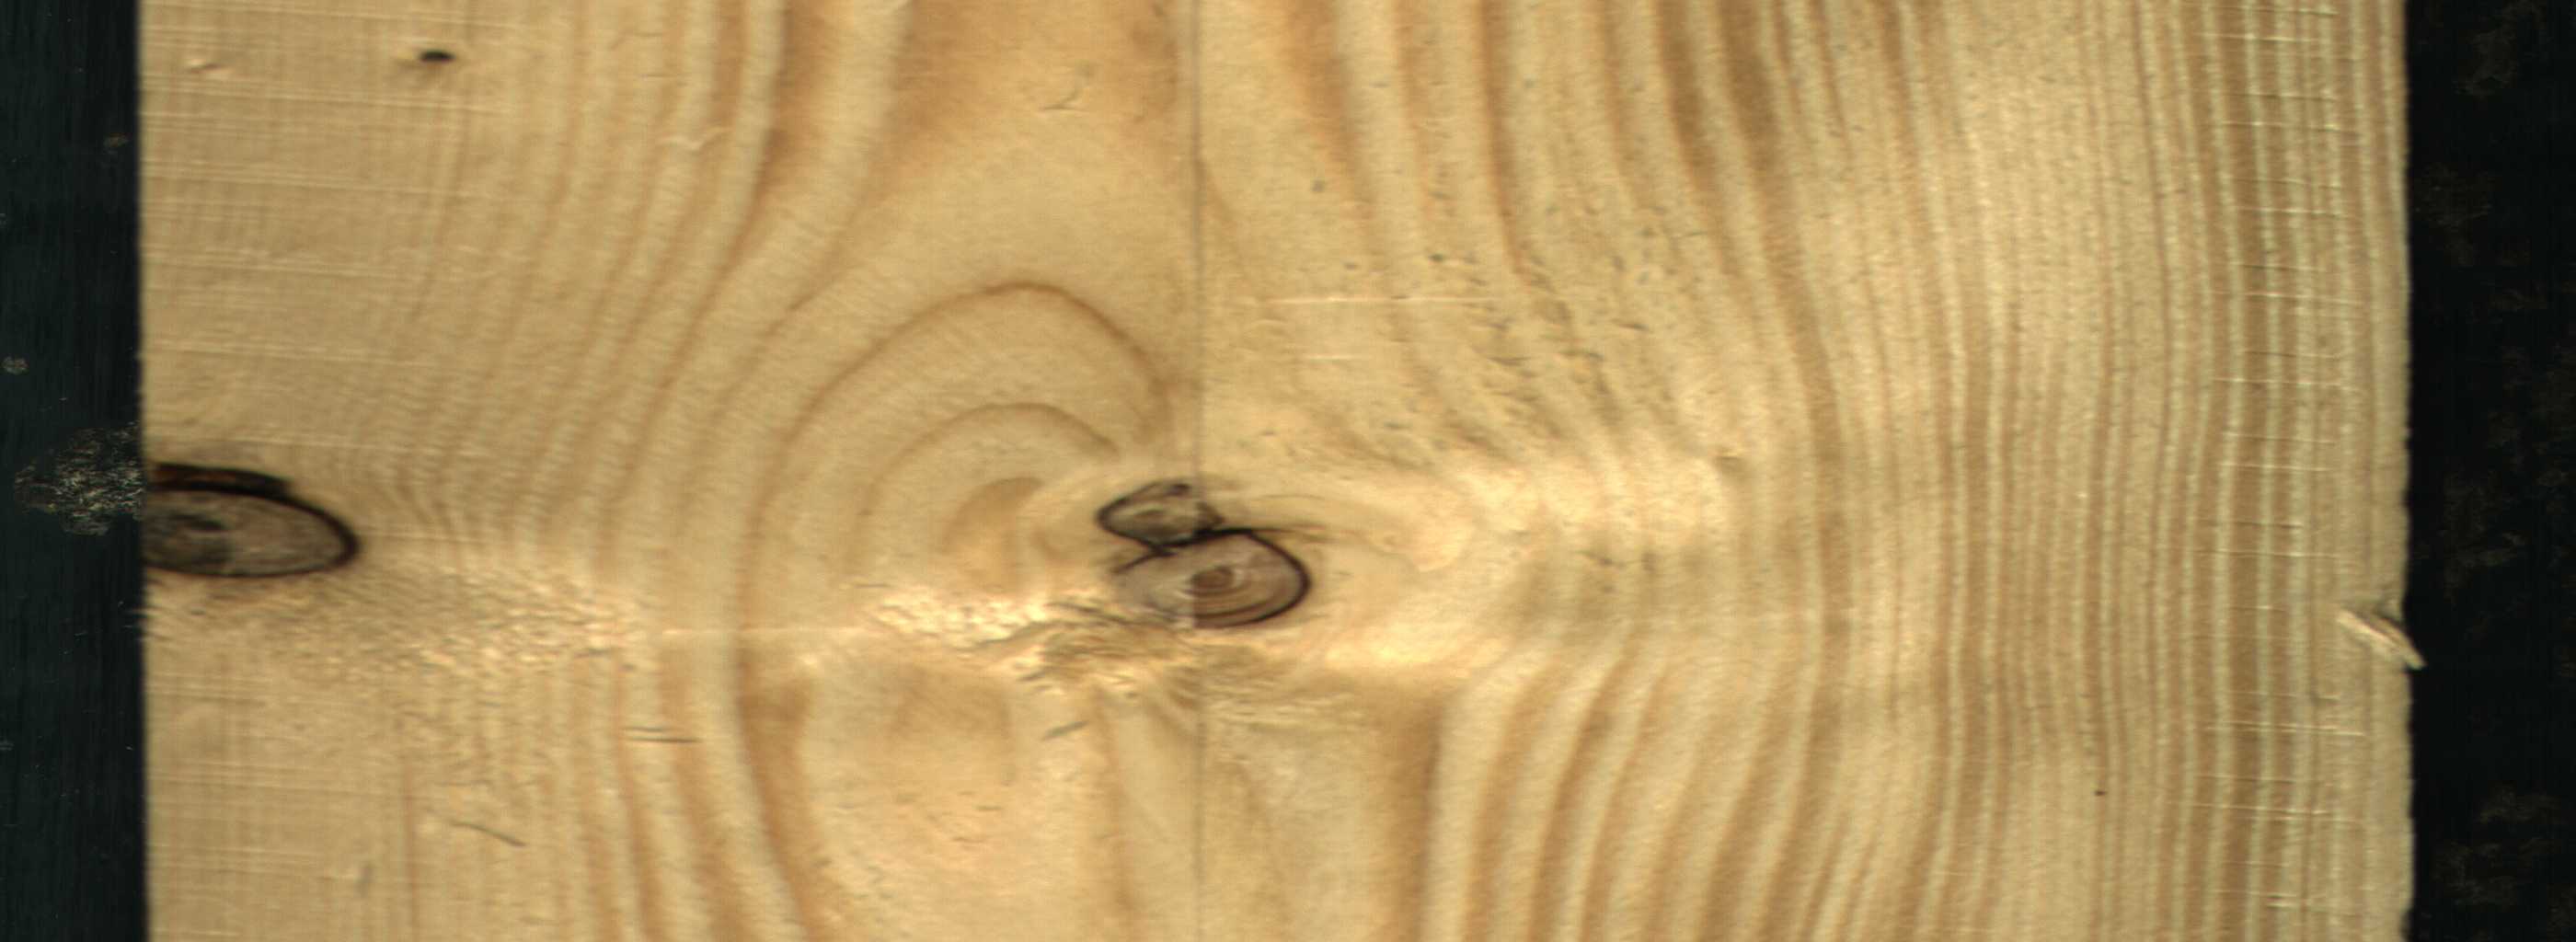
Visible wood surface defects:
Dead_Knot
Dead_Knot
Dead_Knot